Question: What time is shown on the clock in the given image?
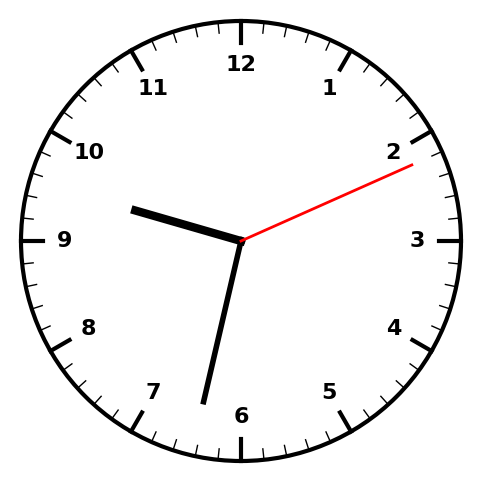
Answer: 09:32:11